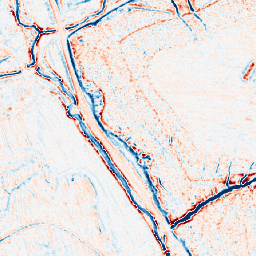
Category: edge_preserving
Decomposition family: bilateral
Decomposition parameters: d: 9
sigma_color: 100
sigma_space: 25
Upsampling method: nearest
Upsampling parameters: scale: 2
Upsampling scale: 2